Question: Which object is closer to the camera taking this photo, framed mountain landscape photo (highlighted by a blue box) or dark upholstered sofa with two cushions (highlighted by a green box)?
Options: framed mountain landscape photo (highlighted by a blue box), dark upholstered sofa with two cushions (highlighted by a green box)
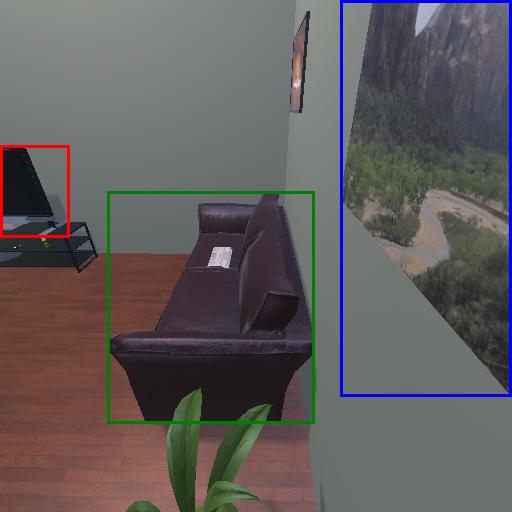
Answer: framed mountain landscape photo (highlighted by a blue box)